Interaction volume radius: 5 \u00c5
Interaction volume height: 15 \u00c5
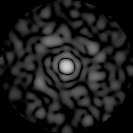
Disorder parameter: 0.7909